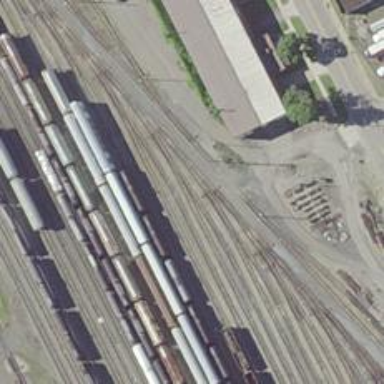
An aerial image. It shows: Railway yard used for servicing trains.